Question: I have redundancy data in the table where I have to fetch only distinct records in my table. Here my table data sample

I want to display only unique records,
which means the 4th and last record in the table. How can I accomplish this?
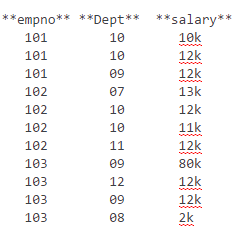
Answer: I believe you want departments with only one emp no associated (that is the only explanation I could think of finding common between 4th and last row). Assuming this is it, try following query:
'''
SELECT MAX(empno) empno, Dept, MAX(salary) salary
FROM MyTable
GROUP BY Dept
HAVING Count(0) = 1;
'''